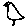
Label: bird